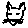
Label: cat